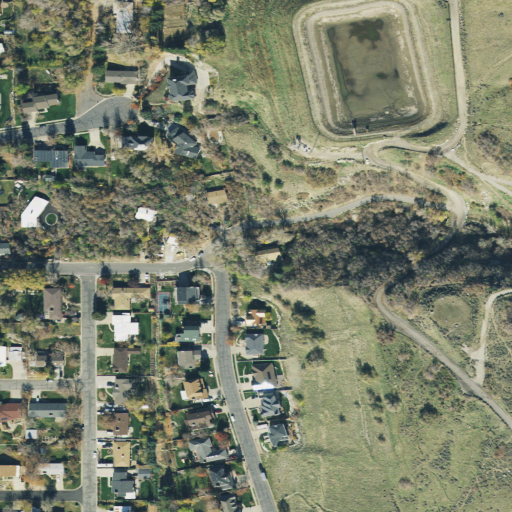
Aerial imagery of valley in Utah named Centerville Canyon containing low intensity development, shrub, open development, medium intensity development, woody wetlands, open water, and pasture